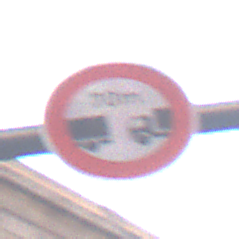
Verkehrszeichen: VerbotUnterschreitenMindestabstand
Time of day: MorningAfternoon
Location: Outdoor (Urban)
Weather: PartlyCloudy
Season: NotSpecified
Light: Natural